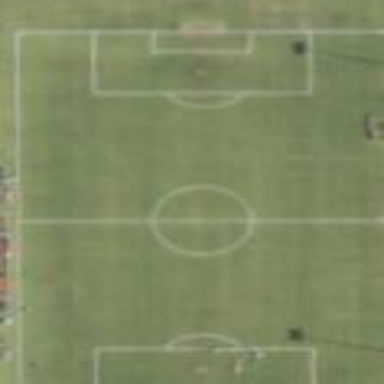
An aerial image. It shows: Soccer pitch for leisure land activities.